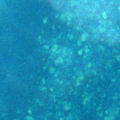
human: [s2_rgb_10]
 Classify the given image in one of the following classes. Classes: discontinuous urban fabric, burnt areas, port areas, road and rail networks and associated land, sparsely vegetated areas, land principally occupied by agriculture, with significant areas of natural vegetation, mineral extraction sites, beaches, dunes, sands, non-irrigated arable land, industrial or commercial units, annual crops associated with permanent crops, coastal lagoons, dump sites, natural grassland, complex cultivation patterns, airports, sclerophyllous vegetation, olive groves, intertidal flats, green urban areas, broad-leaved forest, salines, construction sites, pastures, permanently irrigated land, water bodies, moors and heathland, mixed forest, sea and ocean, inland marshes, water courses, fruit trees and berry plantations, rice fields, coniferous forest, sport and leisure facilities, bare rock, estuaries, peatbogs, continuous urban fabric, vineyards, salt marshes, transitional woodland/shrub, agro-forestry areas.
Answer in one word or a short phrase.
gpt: sea and ocean